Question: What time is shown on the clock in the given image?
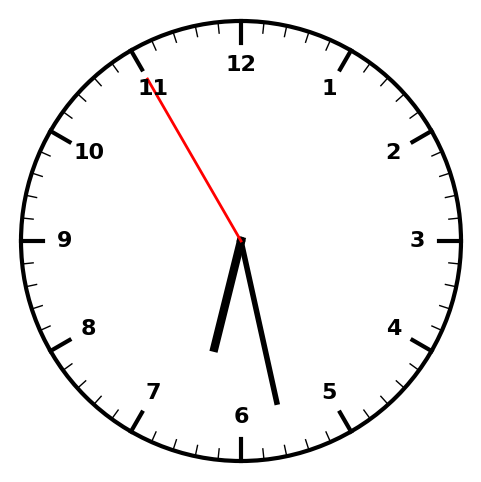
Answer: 06:27:55